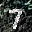
Label: 7